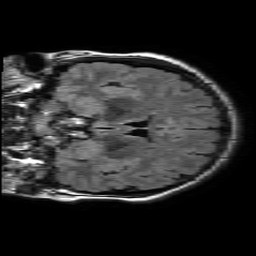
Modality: FLAIR
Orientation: coronal
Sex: female
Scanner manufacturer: philips
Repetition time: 11 s
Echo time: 0.125 s